Field crop: tomato
Growth stage: 1
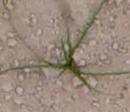
Species: cyperus